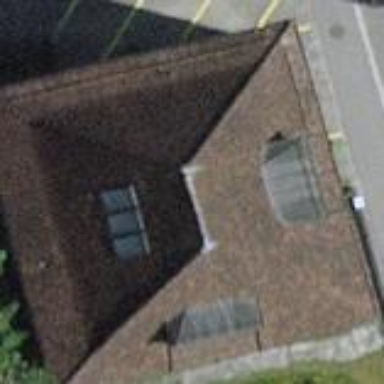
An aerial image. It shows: School building.